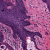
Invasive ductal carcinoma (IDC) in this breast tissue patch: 0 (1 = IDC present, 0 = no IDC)